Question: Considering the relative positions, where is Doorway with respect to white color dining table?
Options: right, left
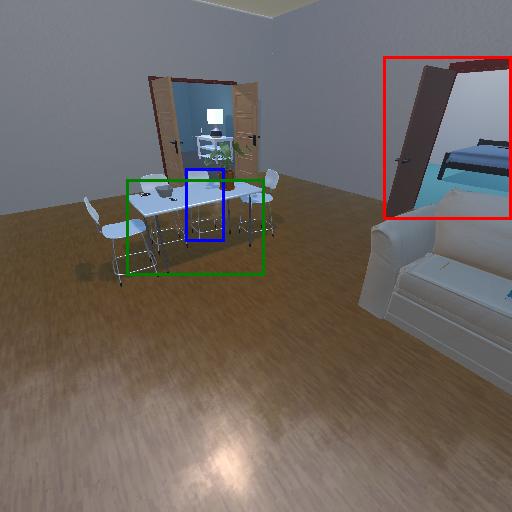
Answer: right